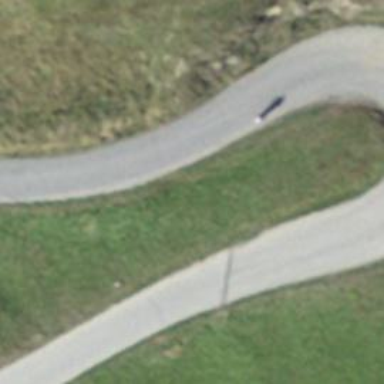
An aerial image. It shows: Unclassified road with asphalt surface.